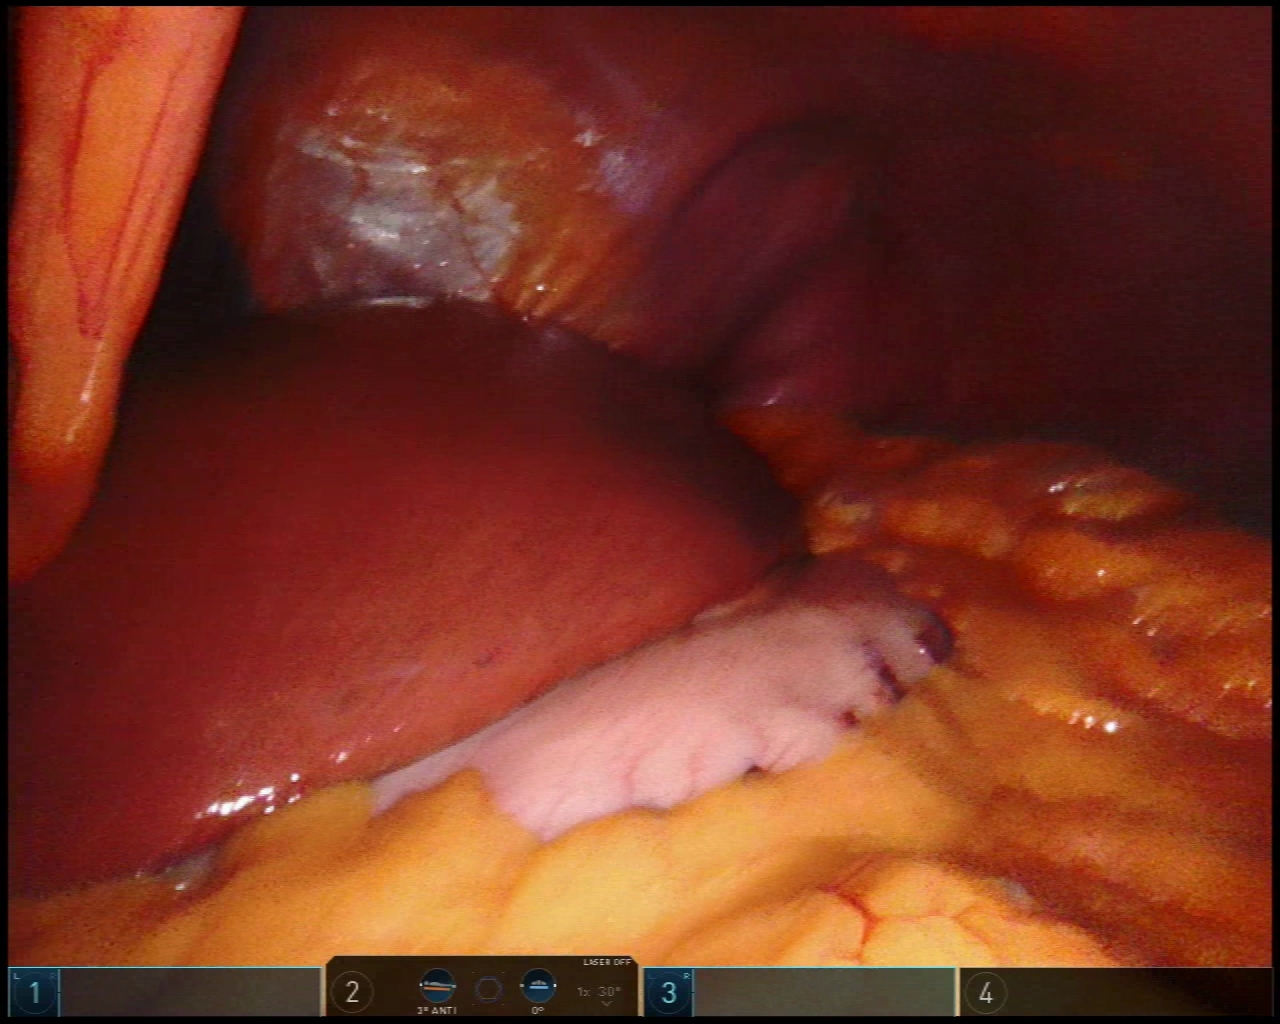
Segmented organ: liver
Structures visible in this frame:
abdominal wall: yes
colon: no
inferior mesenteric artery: no
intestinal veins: no
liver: yes
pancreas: no
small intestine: no
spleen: no
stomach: yes
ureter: no
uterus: no
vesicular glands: no